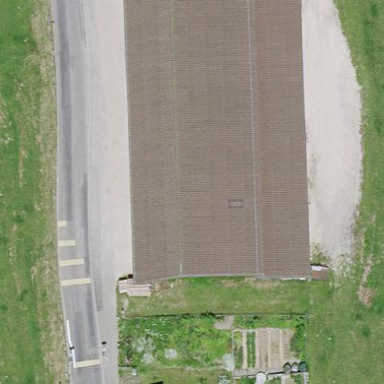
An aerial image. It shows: Farm auxiliary building with gabled roof.